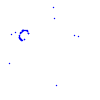
Particle: kaon